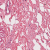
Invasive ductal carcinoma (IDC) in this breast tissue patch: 0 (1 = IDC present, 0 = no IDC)